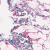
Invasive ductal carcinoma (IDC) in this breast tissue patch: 0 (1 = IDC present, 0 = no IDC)